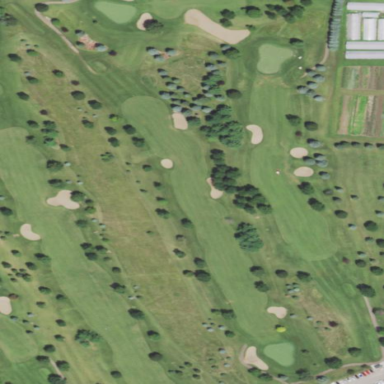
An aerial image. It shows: Area of rough grass used for golf.